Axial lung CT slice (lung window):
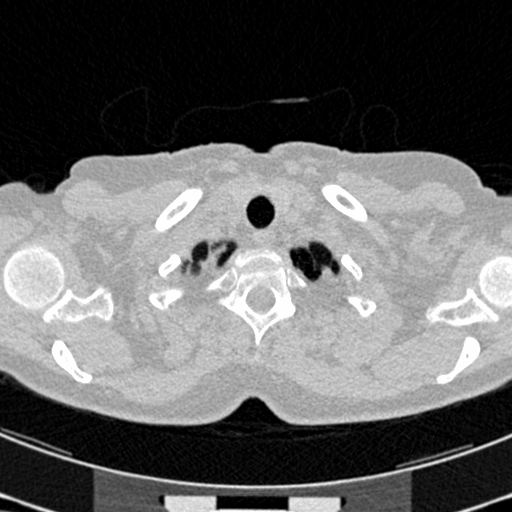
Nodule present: no